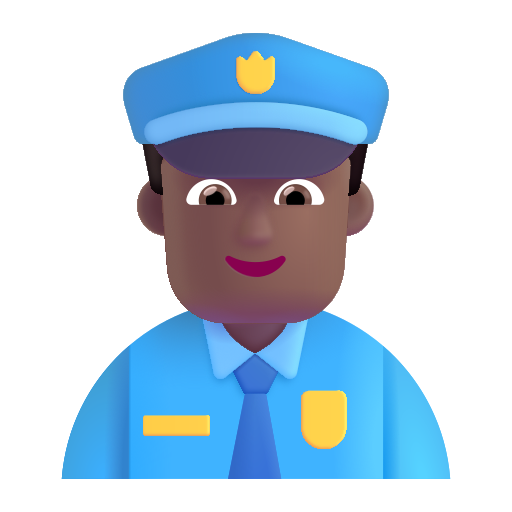
man police officer color  dark